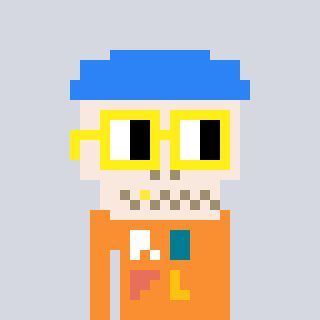
a pixel art character with square yellow glasses, a skeleton-hat-shaped head and a orange-colored body on a cool background